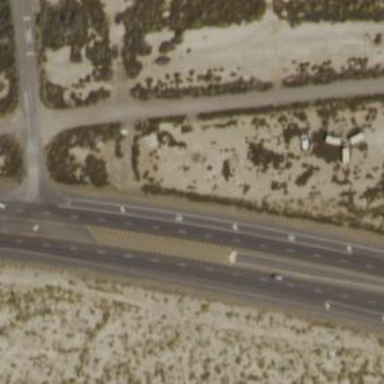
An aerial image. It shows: Expressway with asphalt surface categorized as trunk highway.